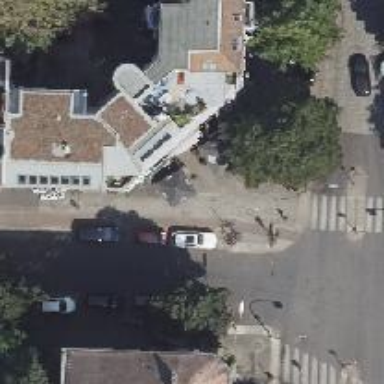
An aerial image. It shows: Fast food establishment.